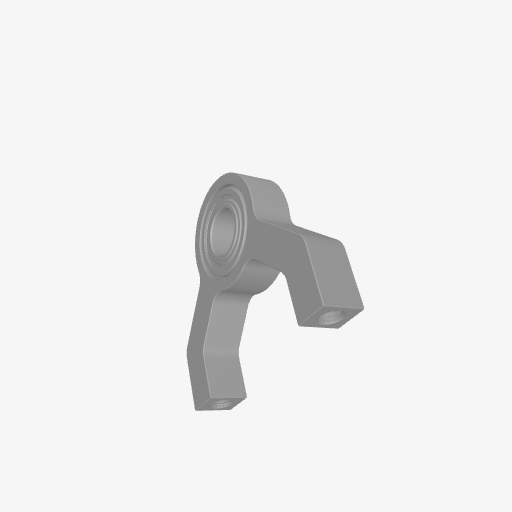
Part: Side1Post2PillowBlock8ID